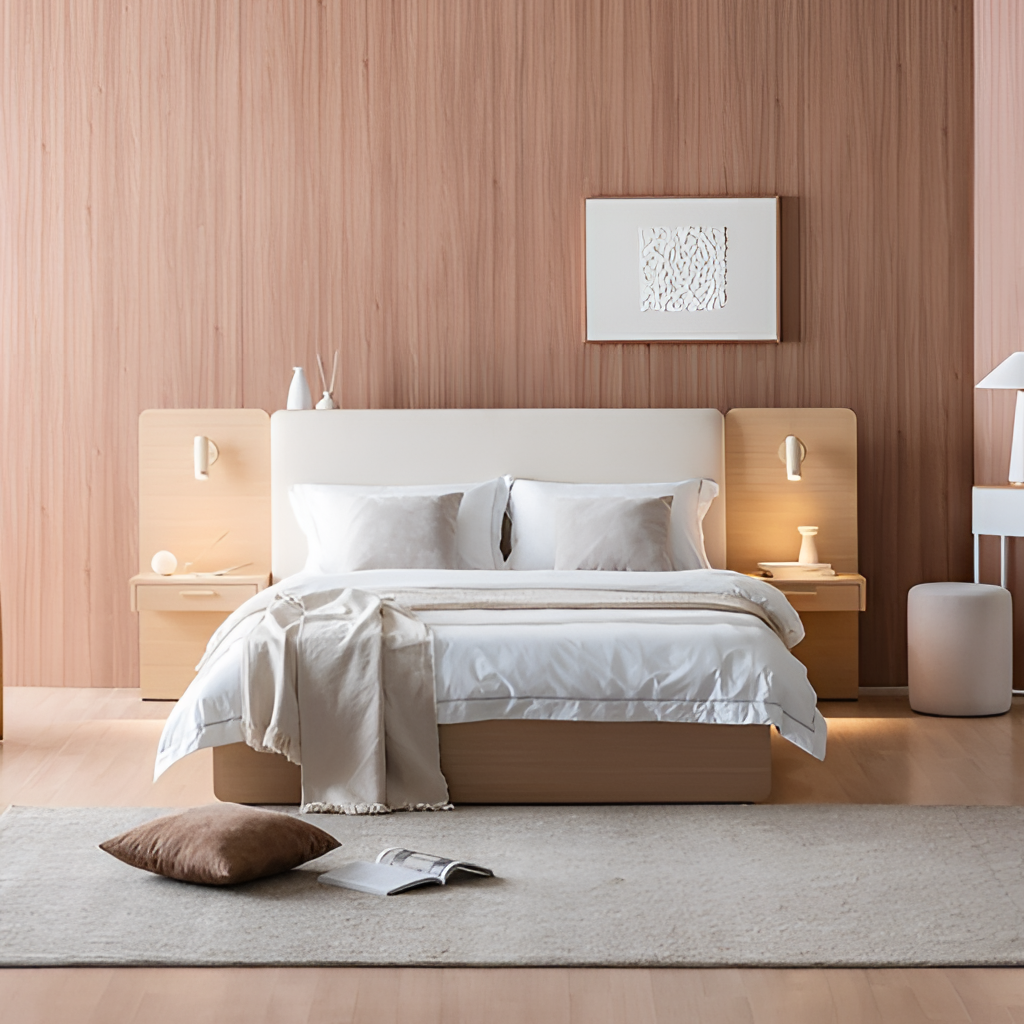
bedroom, beige wood illuminated headboard bed, modern, wood wallpaper, with vertical striped pattern, beige wood flooring, with plank pattern